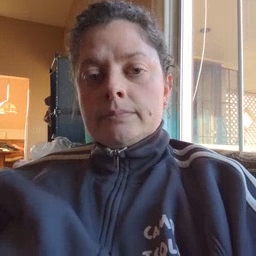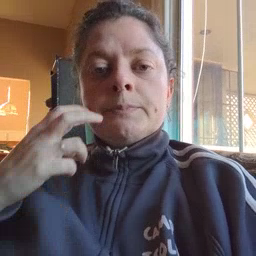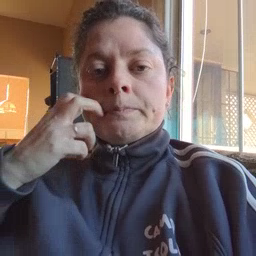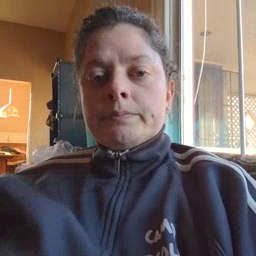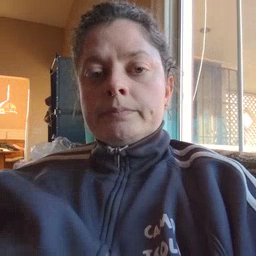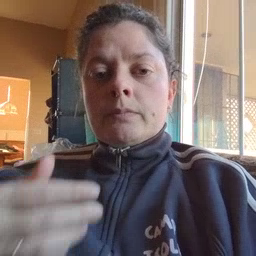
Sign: gum